Field crop: tomato
Growth stage: 1
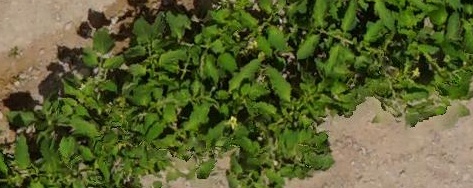
Species: tomato